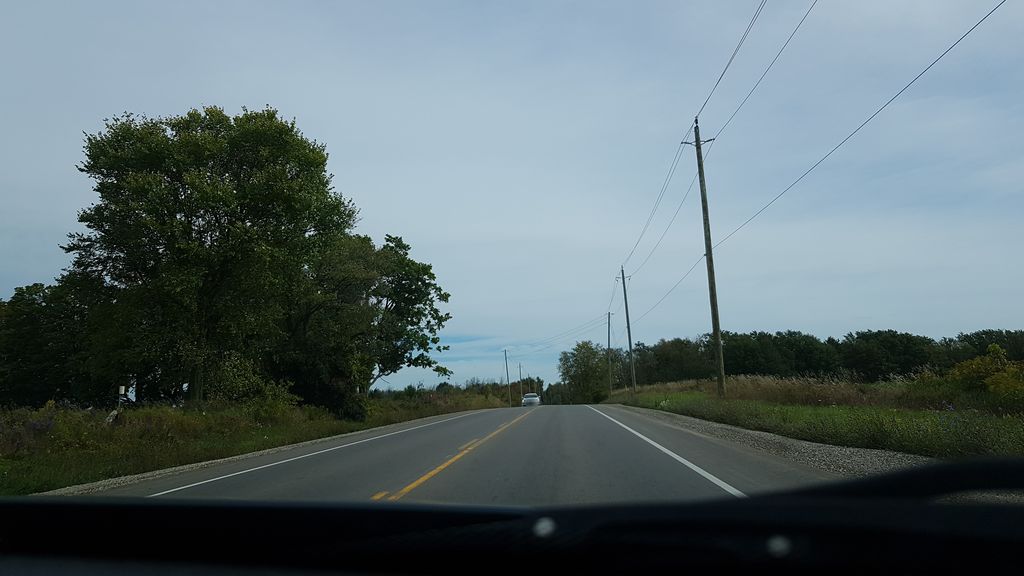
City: kitchener-waterloo